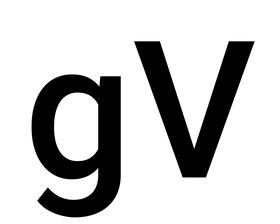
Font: Roboto_Medium